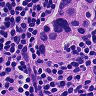
Metastatic tissue present: yes